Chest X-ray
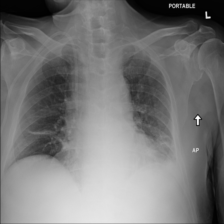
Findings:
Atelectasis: positive
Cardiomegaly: negative
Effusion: negative
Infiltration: negative
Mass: negative
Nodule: negative
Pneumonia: negative
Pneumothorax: negative
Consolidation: negative
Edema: negative
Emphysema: negative
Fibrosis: negative
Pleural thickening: negative
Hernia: negative